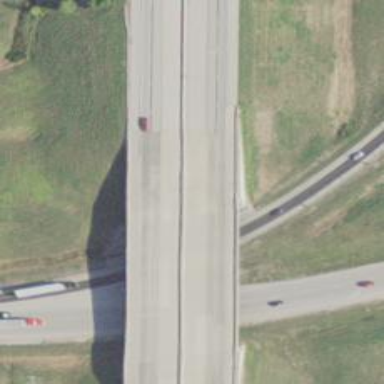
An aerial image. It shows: Bridge over motorway.